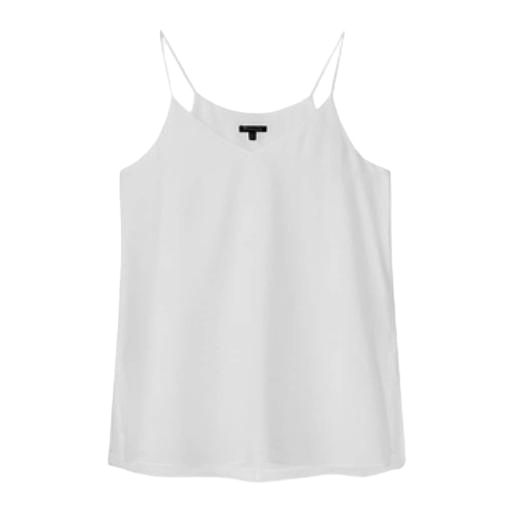
white straight tank, white v-neck cami, white cami, white background